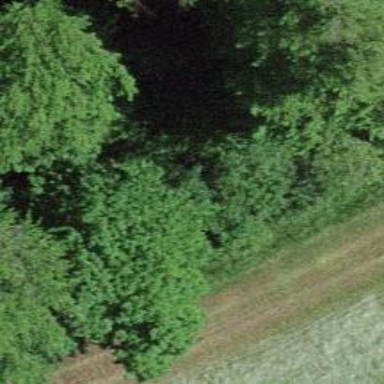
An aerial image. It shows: Forest.